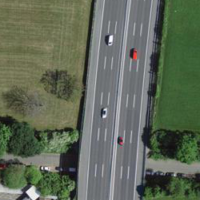
EUNIS habitat code: 57
Species observed at this site:
Corylus avellana